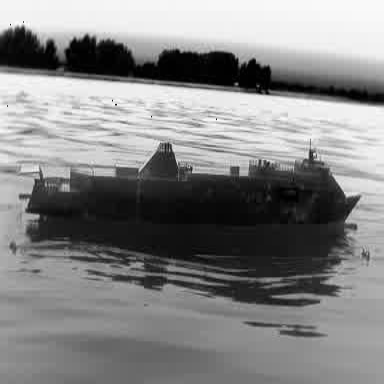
There is a container_ship in the infrared image.